Interaction volume radius: 5 \u00c5
Interaction volume height: 10 \u00c5
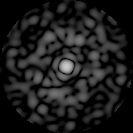
Disorder parameter: 0.819